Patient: sex F, age 63
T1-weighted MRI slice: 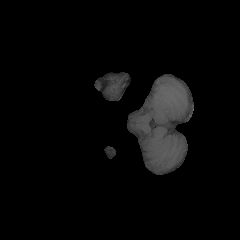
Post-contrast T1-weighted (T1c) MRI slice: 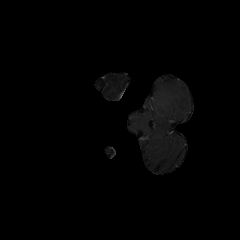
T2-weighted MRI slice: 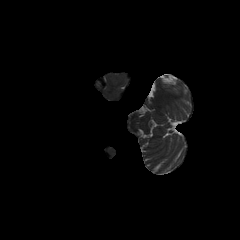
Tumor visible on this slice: no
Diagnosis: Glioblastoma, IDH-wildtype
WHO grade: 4